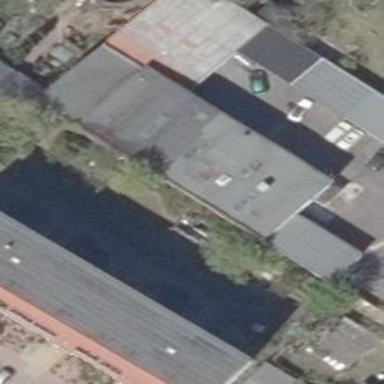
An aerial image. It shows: Car repair shop.